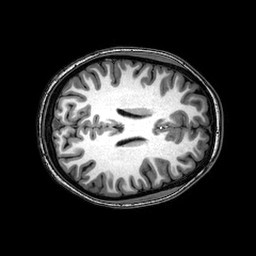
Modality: T1w
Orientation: axial
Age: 19
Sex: female
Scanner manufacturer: philips
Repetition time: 0.008192 s
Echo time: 0.00375 s